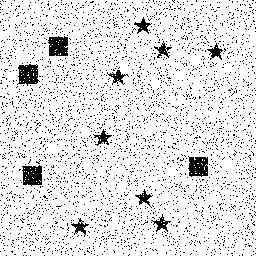
Squares: 4
Triangles: 0
Stars: 8
Total shapes: 12